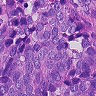
Metastatic tissue present: yes